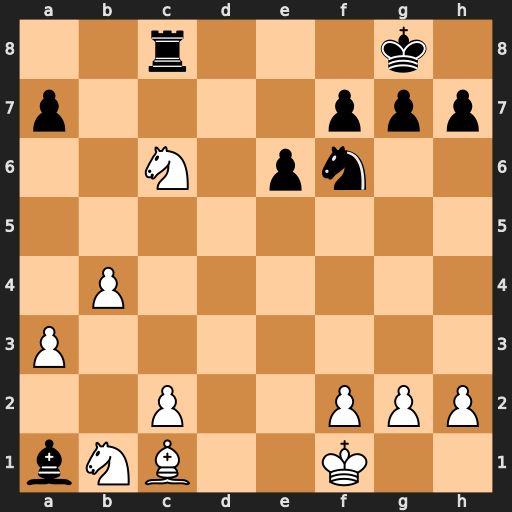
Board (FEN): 2r3k1/p4ppp/2N1pn2/8/1P6/P7/2P2PPP/bNB2K2
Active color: w
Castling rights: -
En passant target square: -
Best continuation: Ne7+ Kf8 Nxc8